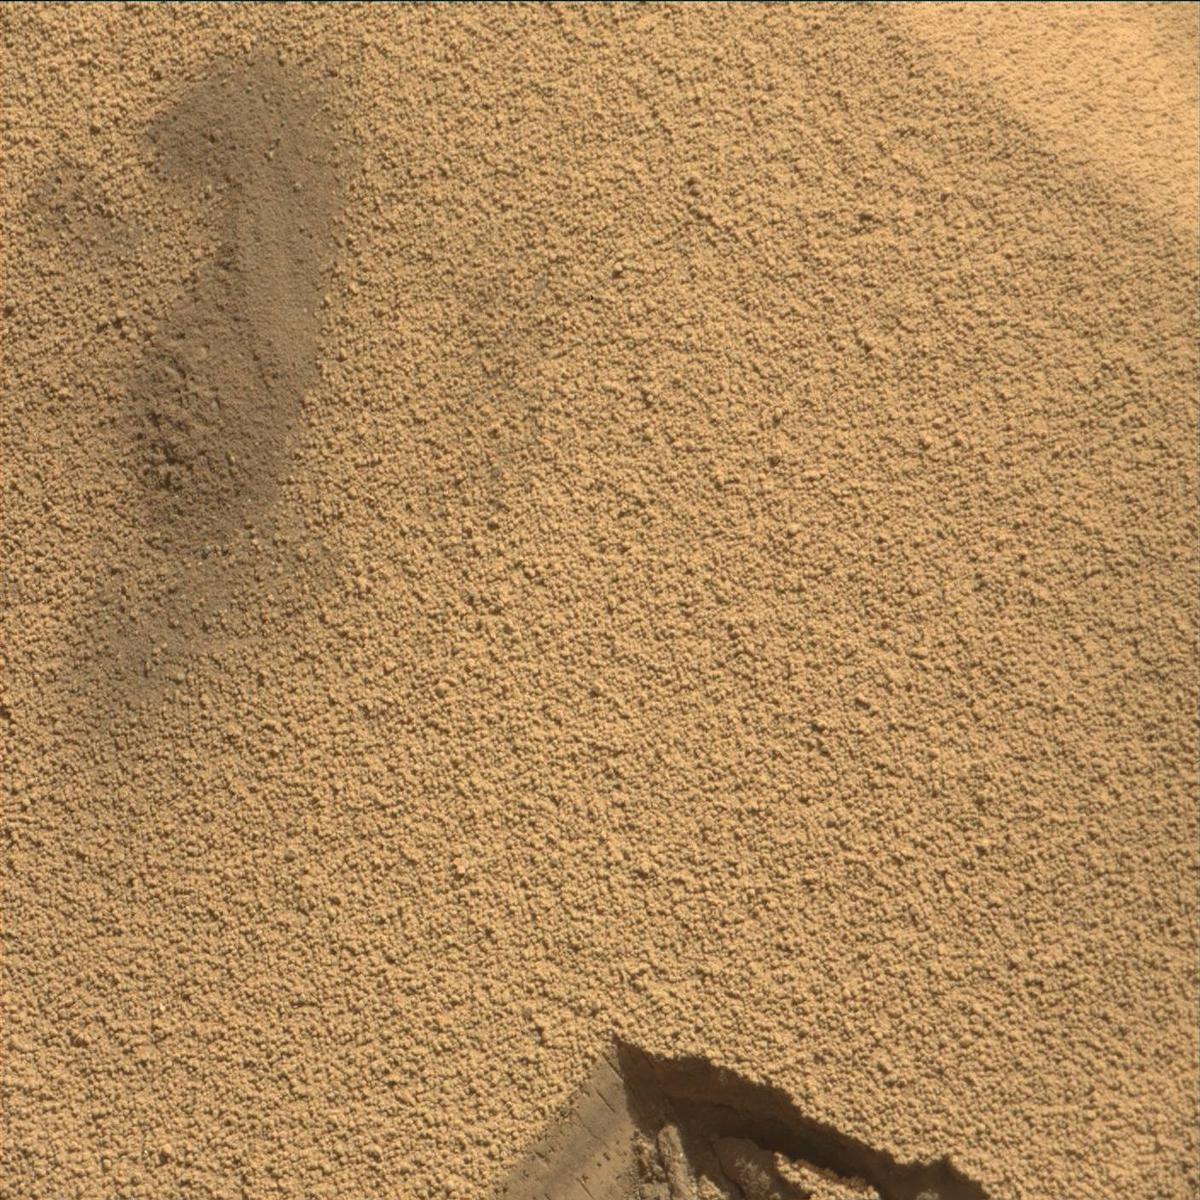
Terrain classes present: Hole, Sand / Soil